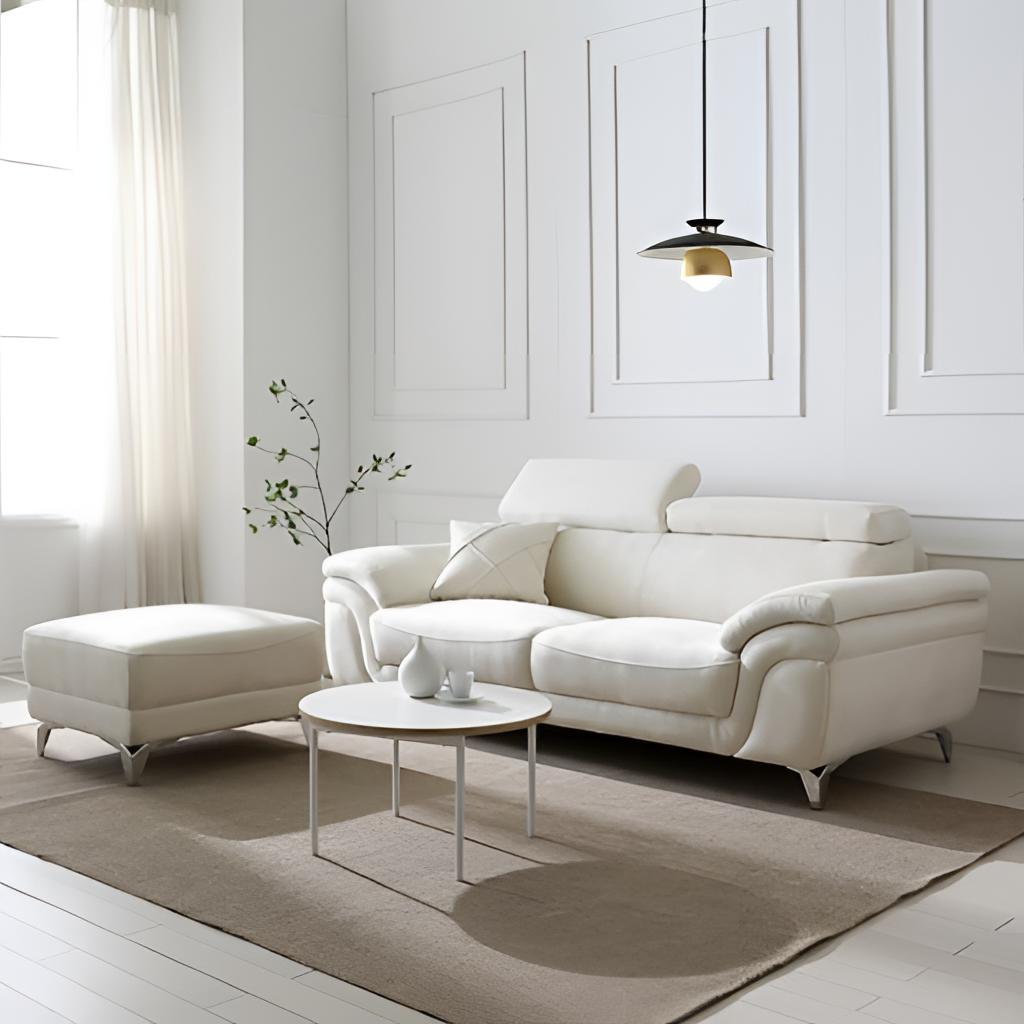
white leather sofa, living room, wood flooring, with plank pattern, modern, white paint wallpaper, with solid pattern